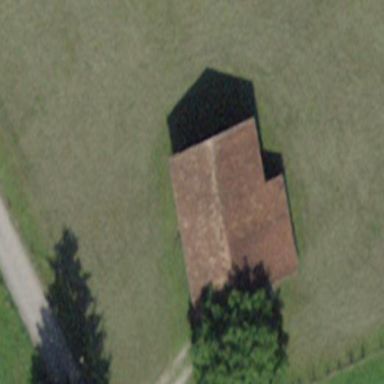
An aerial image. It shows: Rural barn.